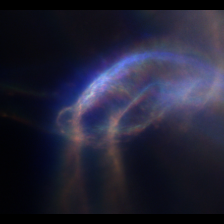
Taxon: Unknown_full_image
Group: Unknown